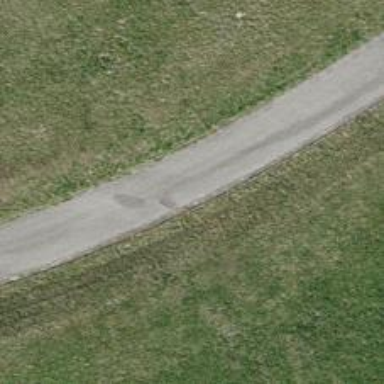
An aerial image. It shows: Unclassified road.